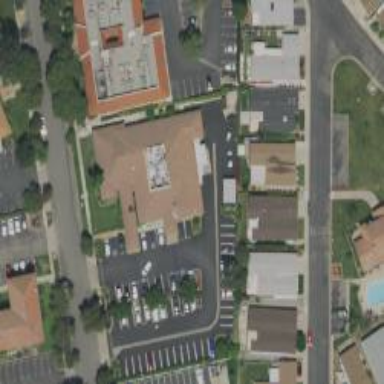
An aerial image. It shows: Clinic.